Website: crate-barrel
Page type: delivery-shipping
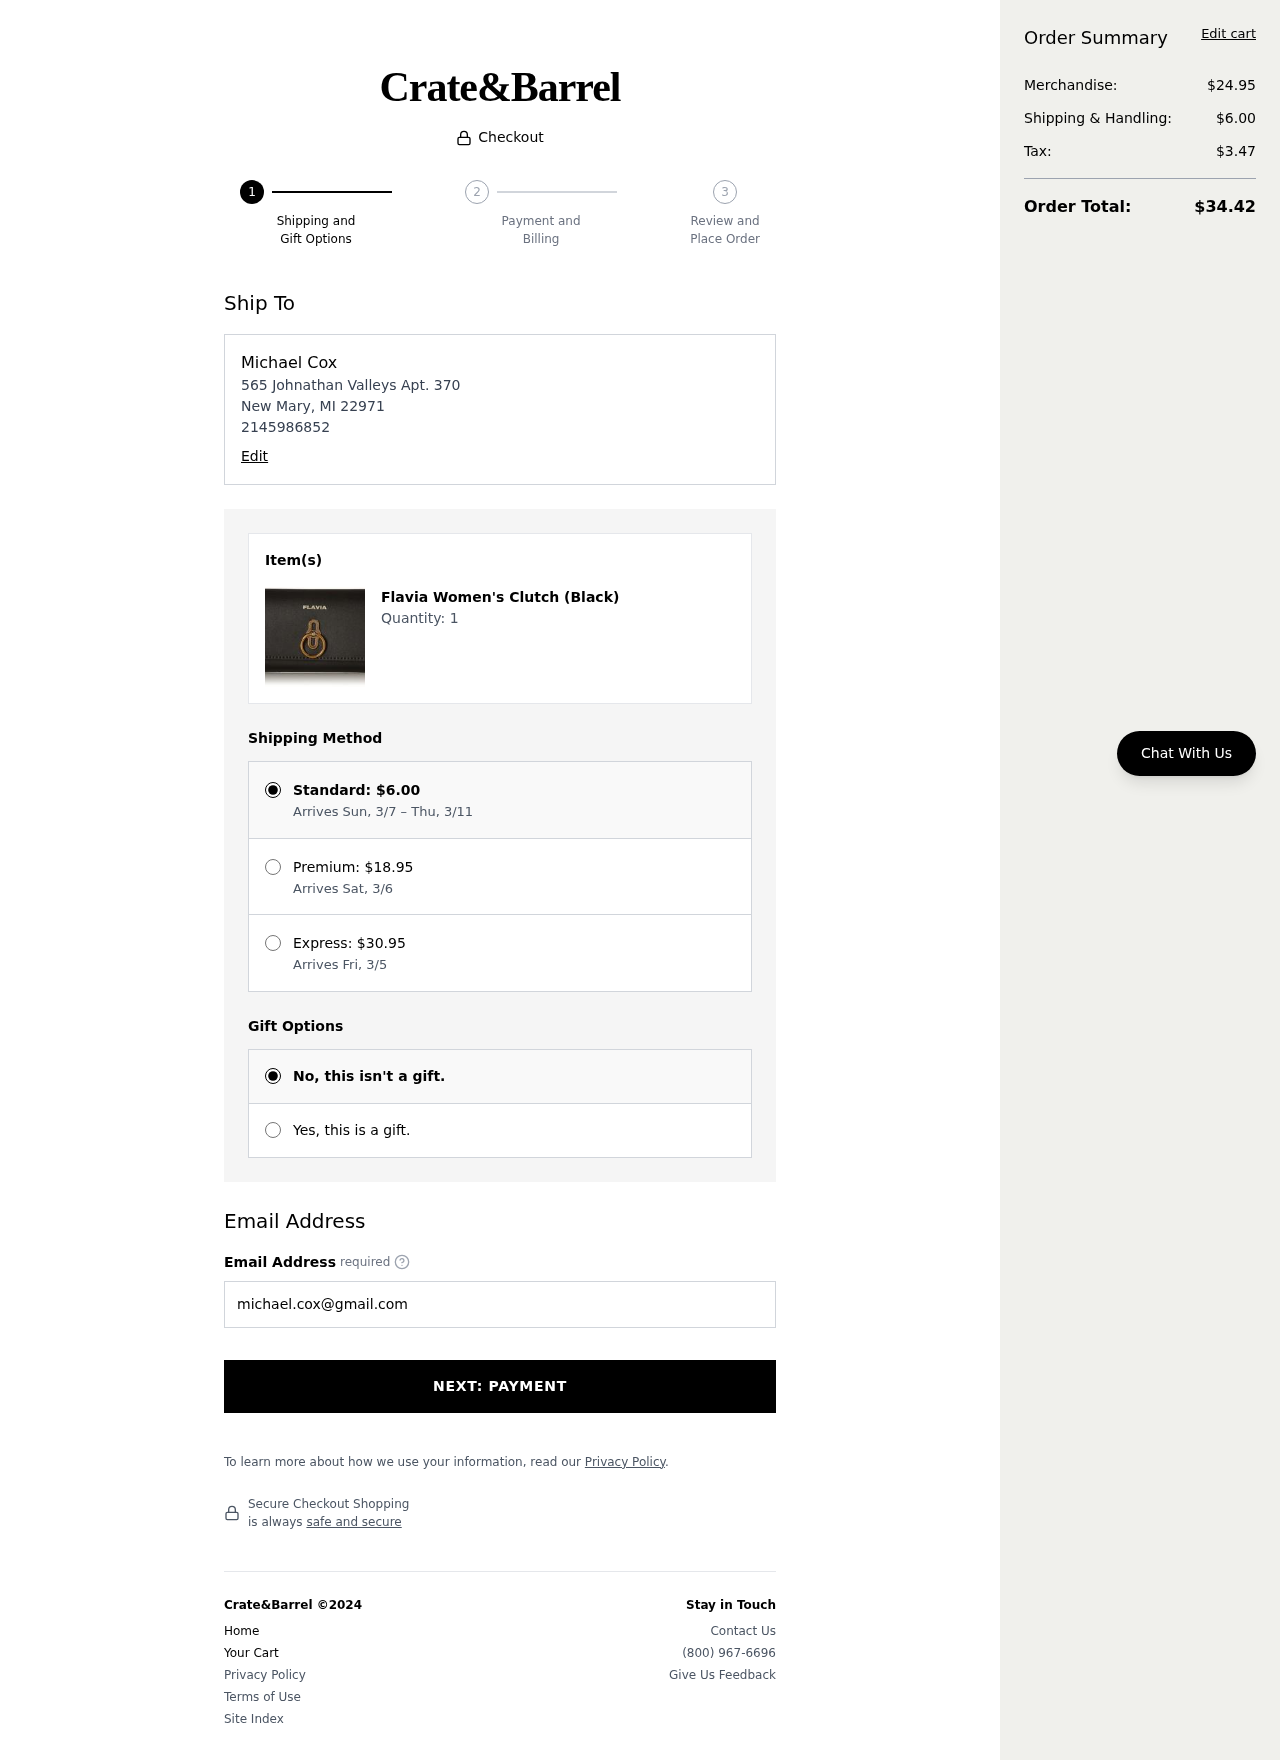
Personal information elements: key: PII_EMAIL
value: michael.cox@gmail.com
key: PII_FULLNAME
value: Michael Cox
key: PII_PHONE
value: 2145986852
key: PII_STREET
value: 565 Johnathan Valleys Apt. 370
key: PII_CITY_STATE_ZIP
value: New Mary, MI 22971
Product elements: key: PRODUCT1_NAME
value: Flavia Women's Clutch (Black)
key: PRODUCT1_QUANTITY
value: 1
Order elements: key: ORDER_SHIPPING_COST
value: $6.00
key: ORDER_SHIPPING_DATE
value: Arrives Sun, 3/7 – Thu, 3/11
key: ORDER_PREMIUM_SHIPPING
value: $18.95
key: ORDER_PREMIUM_DATE
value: Arrives Sat, 3/6
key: ORDER_EXPRESS_SHIPPING
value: $30.95
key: ORDER_EXPRESS_DATE
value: Arrives Fri, 3/5
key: ORDER_SUBTOTAL
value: $24.95
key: ORDER_TAX
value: $3.47
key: ORDER_TOTAL
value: $34.42